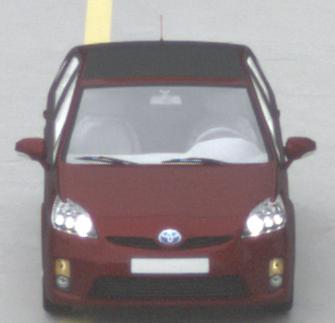
Make: Toyota
Model: Prius 1.5 Hybrid
Detailed model: Prius (HW2)
Model produced from: 2006/03
Model produced until: 2009/06
Doors: 5
Color: red
Road condition: dry road
Daytime: morning or afternoon
Contrast: low contrast